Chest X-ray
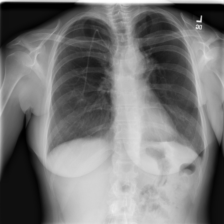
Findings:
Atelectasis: negative
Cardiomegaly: negative
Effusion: negative
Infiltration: negative
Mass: negative
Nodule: negative
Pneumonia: negative
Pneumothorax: negative
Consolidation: negative
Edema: negative
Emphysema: negative
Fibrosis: negative
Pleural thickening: negative
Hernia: negative